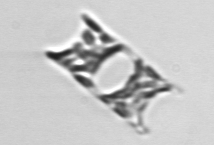
Label: Eucampia